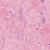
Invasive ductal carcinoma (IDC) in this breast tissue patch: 0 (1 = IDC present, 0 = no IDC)